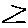
Label: zigzag